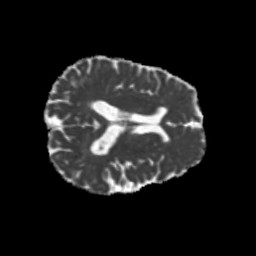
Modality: MD
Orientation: axial
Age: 76
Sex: female
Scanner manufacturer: siemens
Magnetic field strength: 3 T
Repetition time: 5.25 s
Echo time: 0.08 s